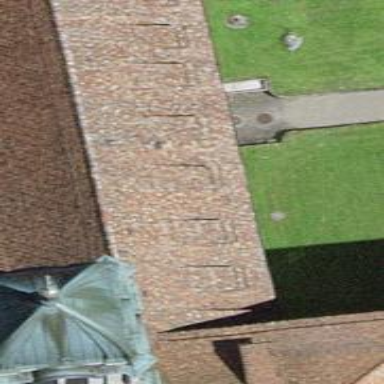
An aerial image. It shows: Gabled roof with roof tiles. The roof orientation is along the building structure.